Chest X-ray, PA view. Patient: 58 years old, sex M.
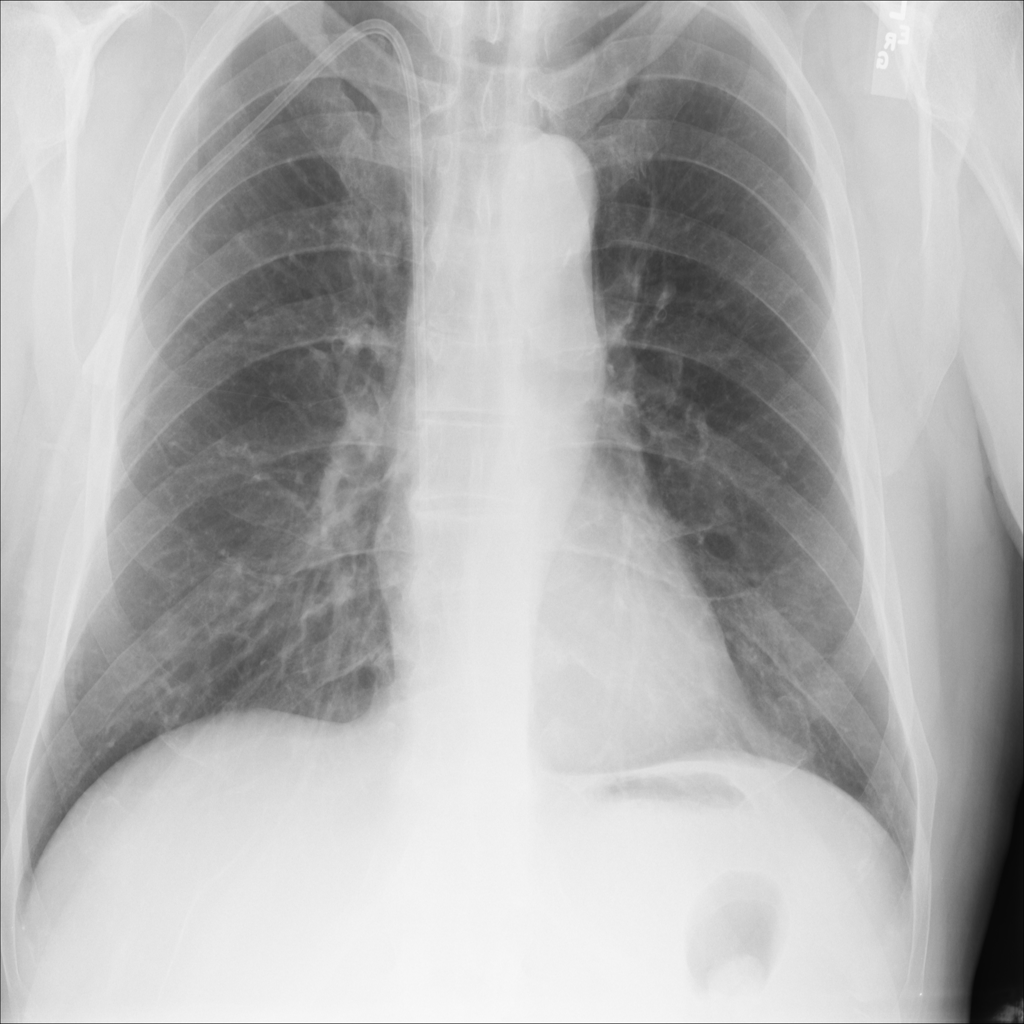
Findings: No Finding